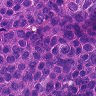
Metastatic tissue present: yes